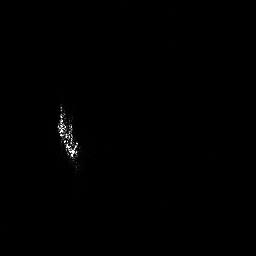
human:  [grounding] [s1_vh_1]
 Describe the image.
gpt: In the satellite image, there is  <ref>1 medium ship </ref> <box>[[21, 39, 30, 64, 0]]</box> located at left.